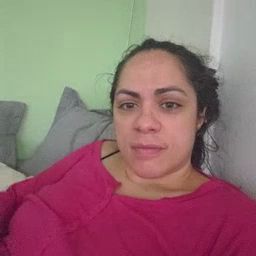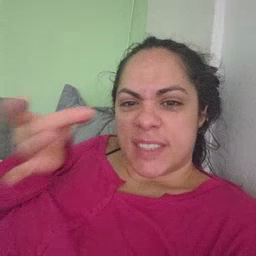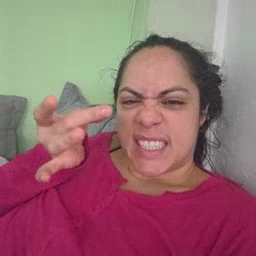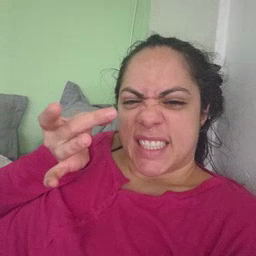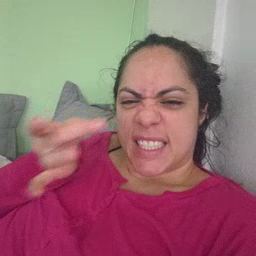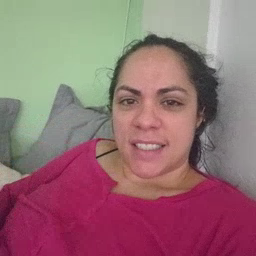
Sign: sticky